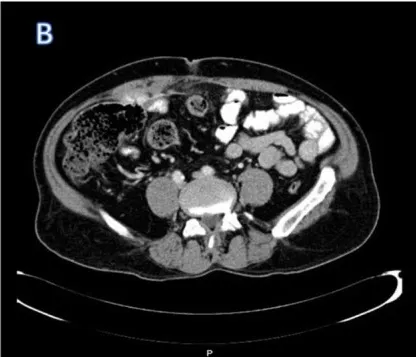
B; Suspicion 1 mm focal defect within the anterior cecal wall.
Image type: radiology (ct)